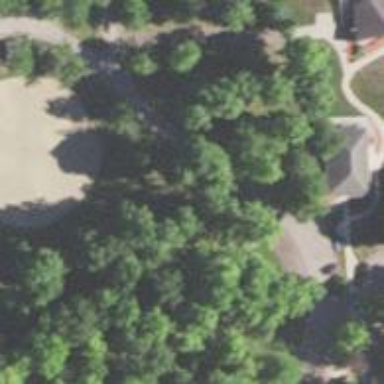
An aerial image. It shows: Disc golf hole.